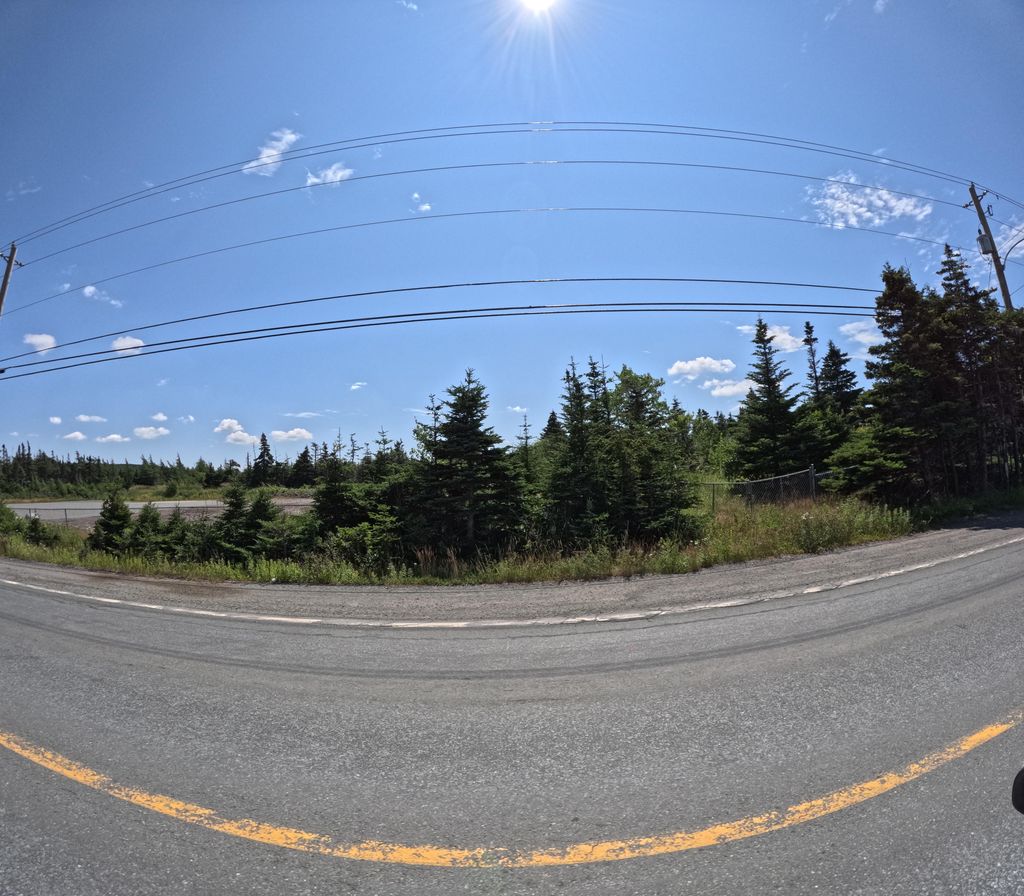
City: st_johns